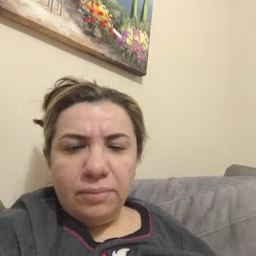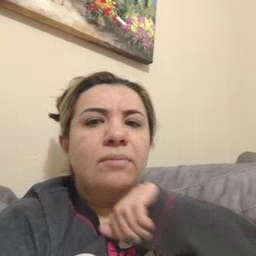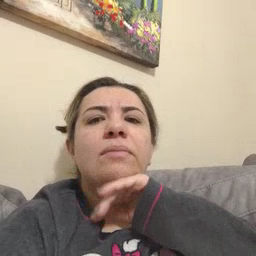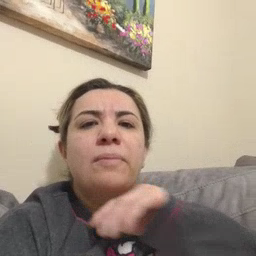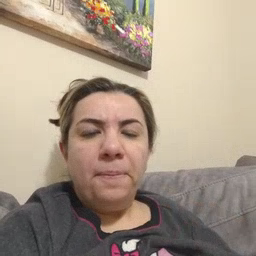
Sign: pig